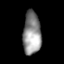
Tissue: lung
Cell type: Epithelial cells
Senescence score: 0.1186
Nuclear area (px): 756
Mean DAPI intensity: 143.779